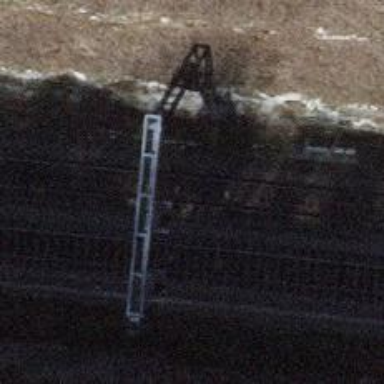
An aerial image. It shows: Railway signal.